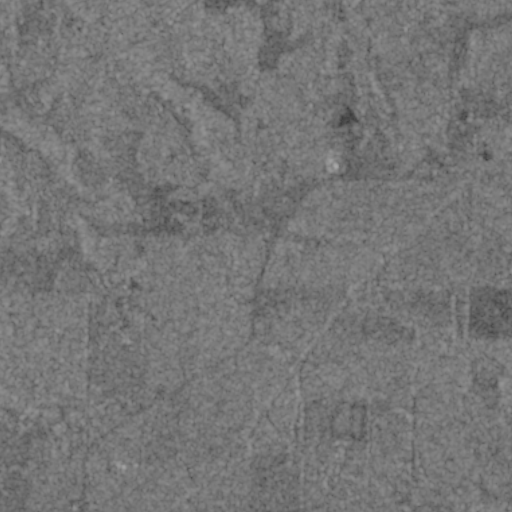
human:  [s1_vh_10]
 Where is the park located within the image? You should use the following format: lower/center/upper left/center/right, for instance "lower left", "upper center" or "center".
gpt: The park is located in the upper center of the image.
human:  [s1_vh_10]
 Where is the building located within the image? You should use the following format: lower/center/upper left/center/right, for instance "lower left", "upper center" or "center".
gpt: The building is located in the upper left of the image.
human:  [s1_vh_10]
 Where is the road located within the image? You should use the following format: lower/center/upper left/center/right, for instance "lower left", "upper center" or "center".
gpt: There is no road in the image.

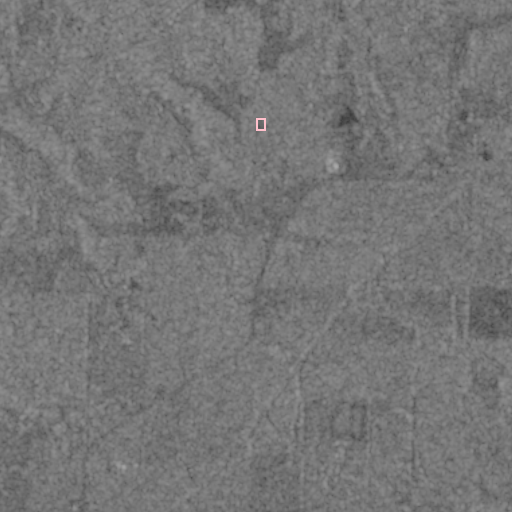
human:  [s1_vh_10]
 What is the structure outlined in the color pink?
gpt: The structure outlined in pink is a park.
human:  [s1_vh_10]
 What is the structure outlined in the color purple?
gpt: There is no purple outline.